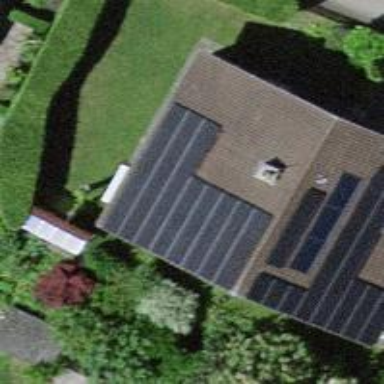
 consisting of solar photovoltaic panels."